Question: I'm having a problem to making some points of my series (making them invisible). In the image below, you can see that it goes well until I make the point invisible. The marker's legend get all confused and set the legend to the XValues, in this case "1","2", and so on.
Is it possible to make a point invisible but keeping the original marker legend?

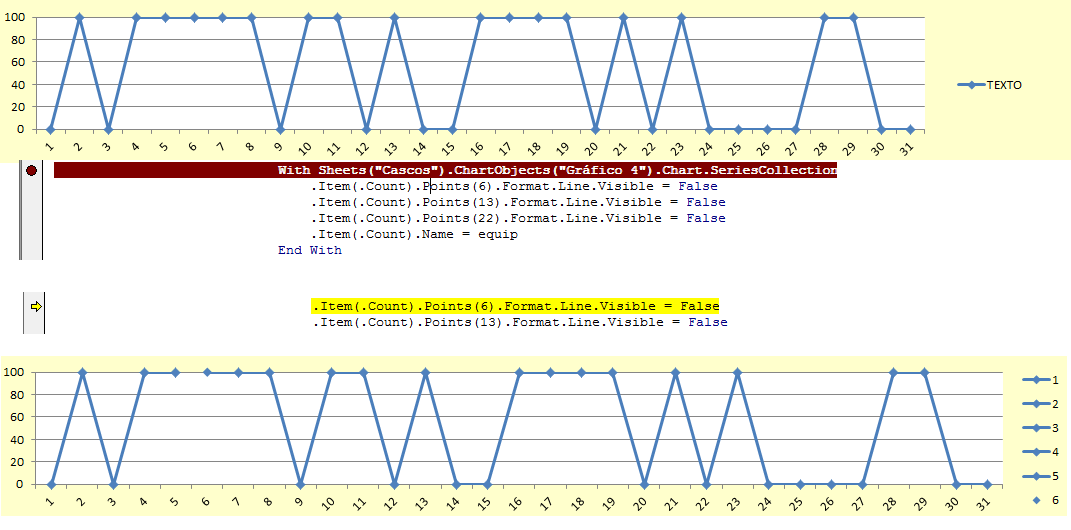
Answer: May I suggest to substitute the "invisible" points' values with 'CVErr(xlErrNA)'? That way the line will still be drawn, but these points will be "ignored".
Or do you need to mantain those values?